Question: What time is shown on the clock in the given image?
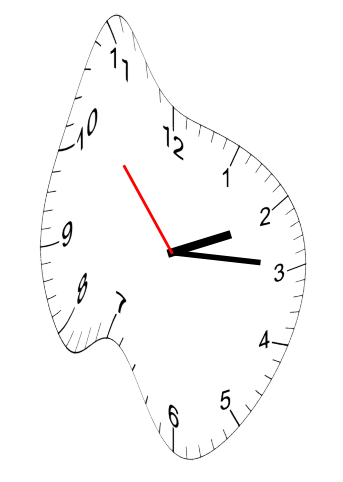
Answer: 02:14:53